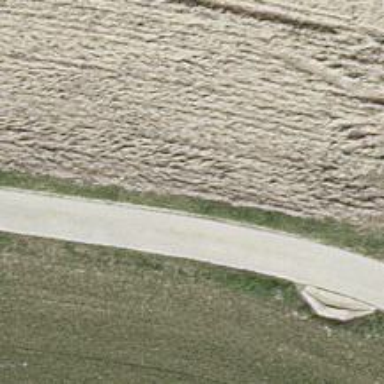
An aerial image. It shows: Well-maintained track road of grade 1.